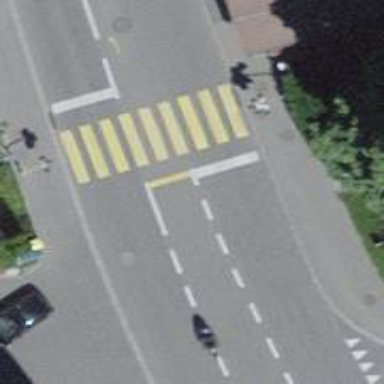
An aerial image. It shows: Road crossing with traffic signals.